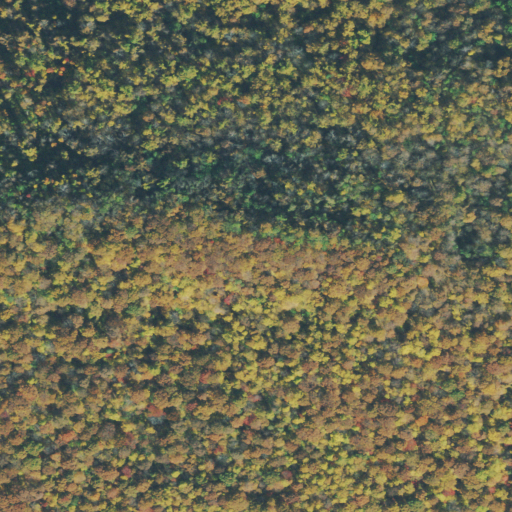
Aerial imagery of mountain in Tennessee named Potato Hill Mountain containing only deciduous forest